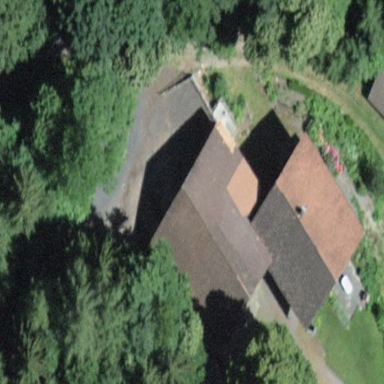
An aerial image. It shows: Rural barn.